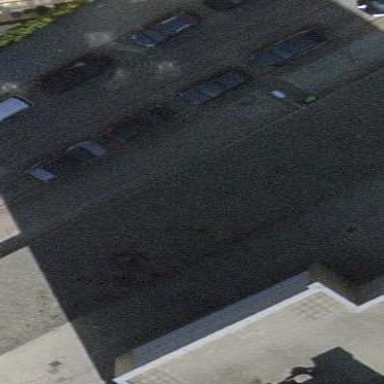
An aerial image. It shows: Flat roofed garages.